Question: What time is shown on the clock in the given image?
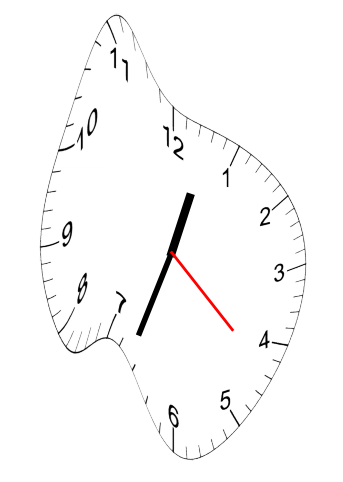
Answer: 12:33:22